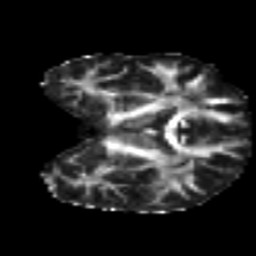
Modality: FA
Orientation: coronal
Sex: male
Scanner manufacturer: ge
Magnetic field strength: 3 T
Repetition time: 7 s
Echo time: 0.081 s